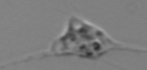
Label: Amoeba